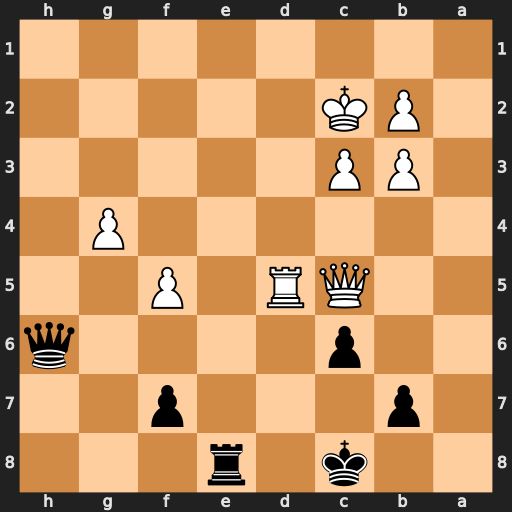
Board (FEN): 2k1r3/1p3p2/2p4q/2QR1P2/6P1/1PP5/1PK5/8
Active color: b
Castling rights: -
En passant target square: -
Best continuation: Re2+ Kb1 Qh1+ Ka2 Qxd5 Qxd5 cxd5